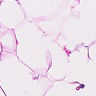
Metastatic tissue present: no